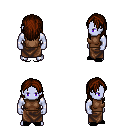
a pixel art fantasy rpg character, male body template, dark elf, purple skin, brown sleeveless shirt, robe skirt, brown long hairstyle, black slippers, four views (front, back, left, right), 2x2 character sprite sheet, small pixel art, hard edges, no anti-aliasing